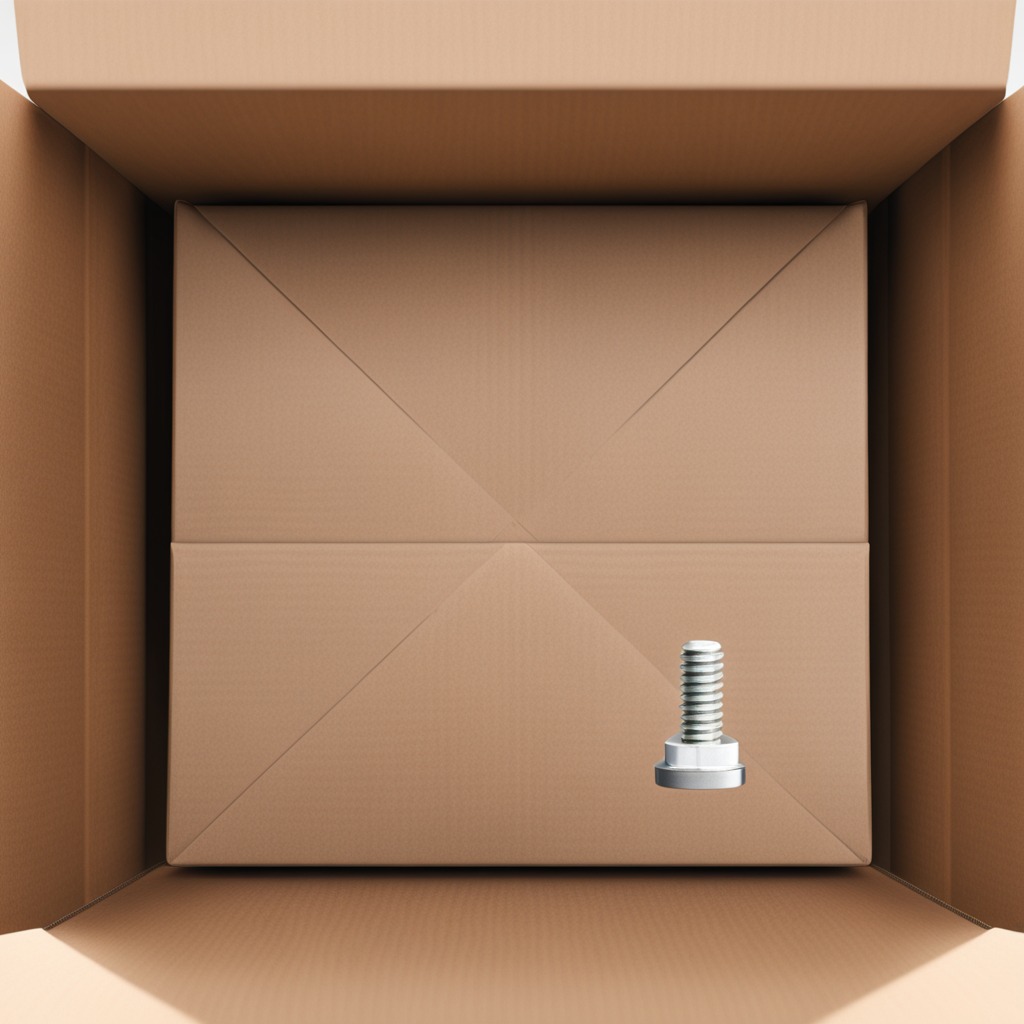
A metal screw is lying on a cardboard box surface in an outdoor workshop during daytime bright natural light soft shadows slightly creased but